Aerial crown-view tile of a tropical tree (Barro Colorado Island, Panama), acquired 20250124:
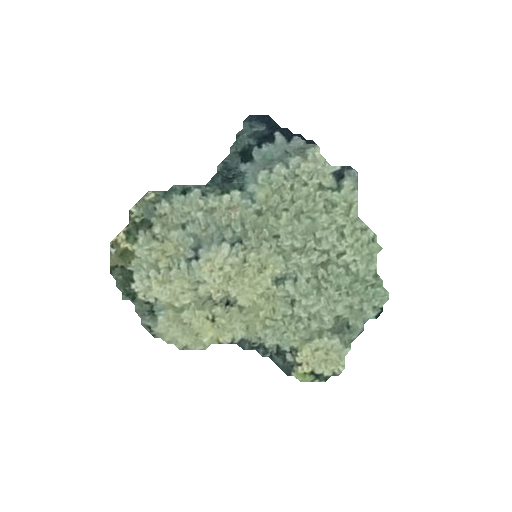
Species: Jacaranda copaia
GBIF accepted scientific name: Jacaranda copaia
Crown area: 69.708 m²